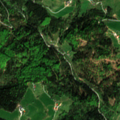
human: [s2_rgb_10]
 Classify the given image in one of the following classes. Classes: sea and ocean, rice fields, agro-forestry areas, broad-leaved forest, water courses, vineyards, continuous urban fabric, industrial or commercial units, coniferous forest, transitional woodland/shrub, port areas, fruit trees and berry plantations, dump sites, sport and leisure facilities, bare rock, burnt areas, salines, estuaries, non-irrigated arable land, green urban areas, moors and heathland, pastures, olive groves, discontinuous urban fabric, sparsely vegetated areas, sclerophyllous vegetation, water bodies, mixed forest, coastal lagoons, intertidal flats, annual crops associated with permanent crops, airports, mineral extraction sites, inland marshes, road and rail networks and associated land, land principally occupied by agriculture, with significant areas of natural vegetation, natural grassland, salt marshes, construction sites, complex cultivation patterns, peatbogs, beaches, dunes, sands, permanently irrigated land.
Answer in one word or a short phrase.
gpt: pastures, land principally occupied by agriculture, with significant areas of natural vegetation, broad-leaved forest, mixed forest